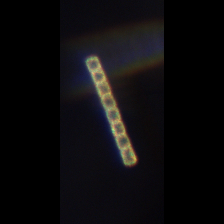
Taxon: Detonula
Group: Diatoms